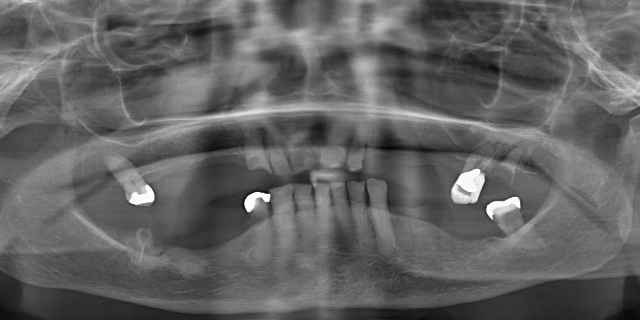
adult